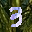
Label: 3